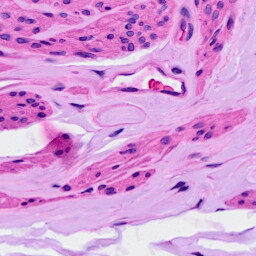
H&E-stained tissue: Ovarian